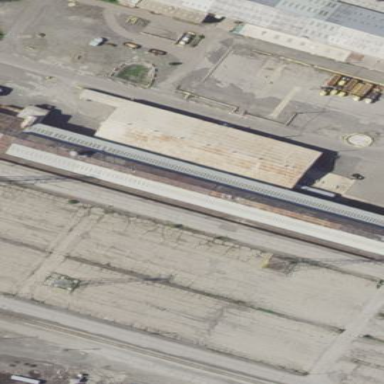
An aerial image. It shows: Industrial building being used for industrial purposes.